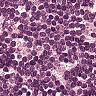
Metastatic tissue present: no